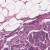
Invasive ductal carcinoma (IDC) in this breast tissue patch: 1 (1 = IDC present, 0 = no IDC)